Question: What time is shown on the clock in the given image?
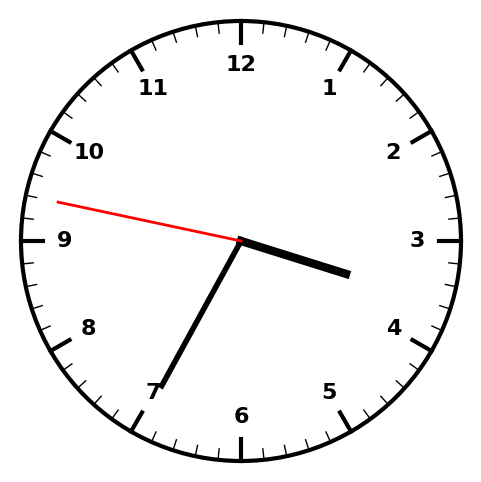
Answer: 03:34:47